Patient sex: F
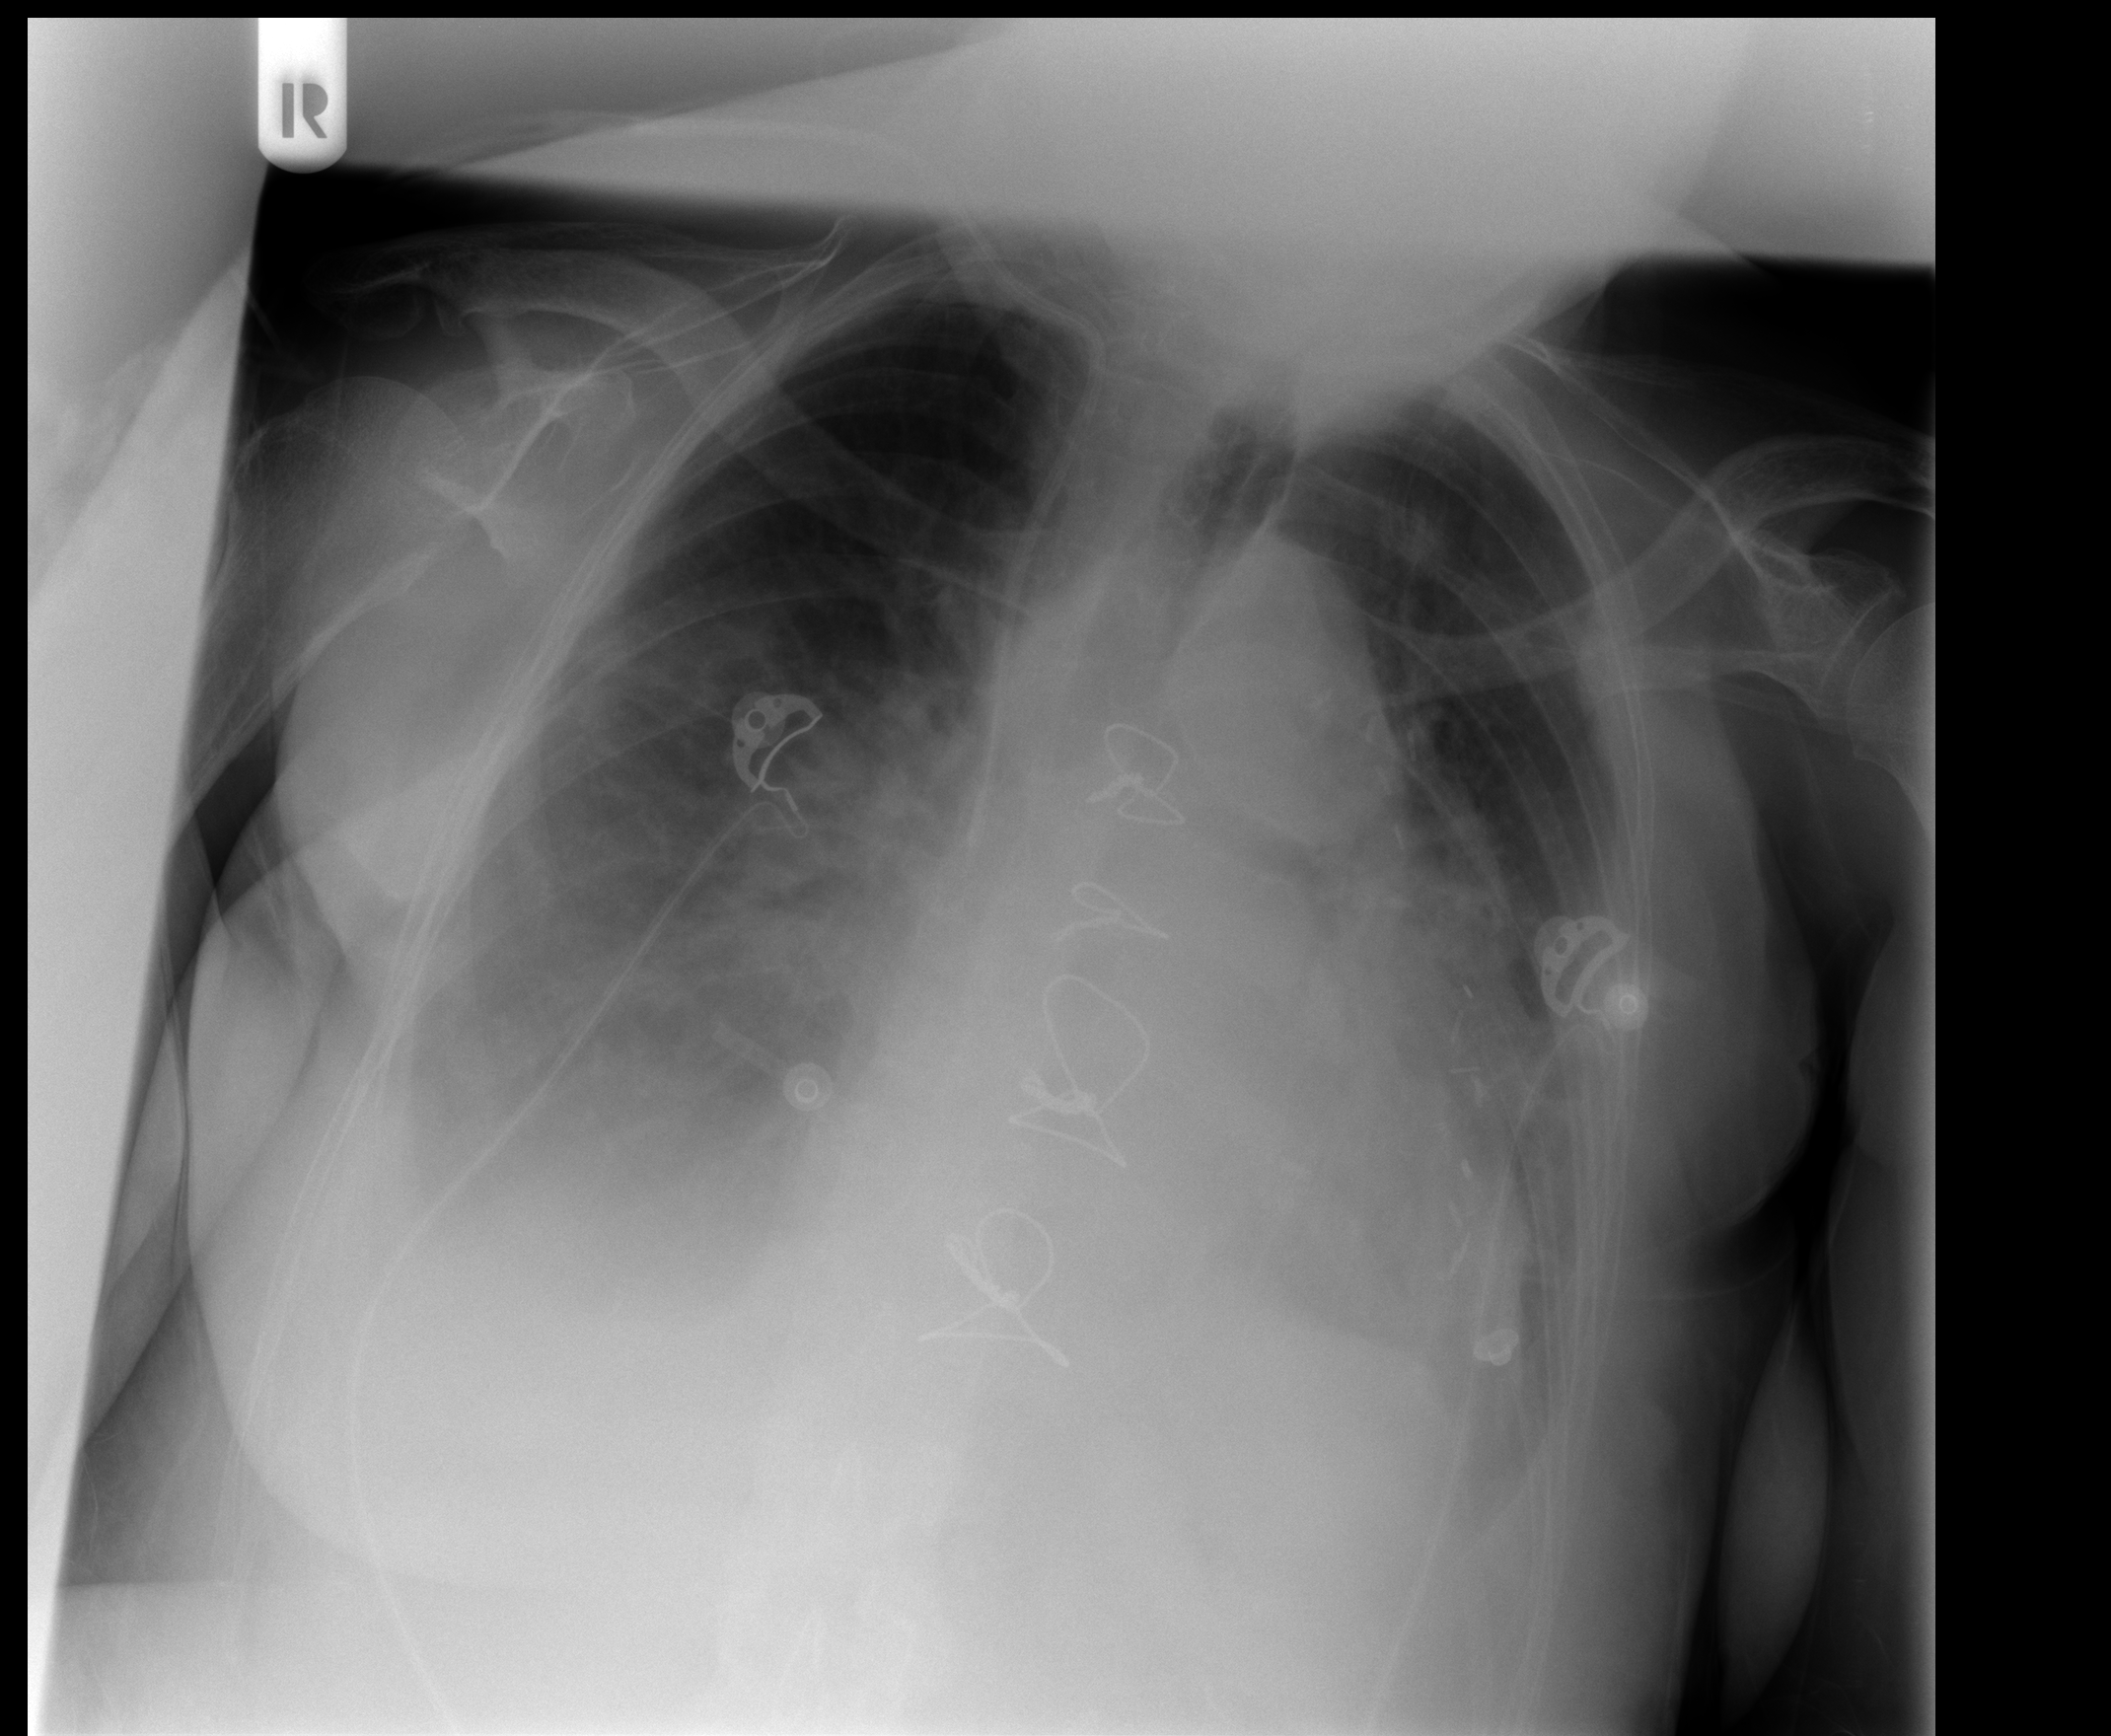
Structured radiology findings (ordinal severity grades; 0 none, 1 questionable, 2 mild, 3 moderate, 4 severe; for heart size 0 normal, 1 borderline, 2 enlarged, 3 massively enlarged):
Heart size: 1
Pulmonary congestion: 1
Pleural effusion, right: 2
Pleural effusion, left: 2
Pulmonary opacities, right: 1
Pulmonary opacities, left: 1
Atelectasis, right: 2
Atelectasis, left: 2